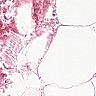
Metastatic tissue present: no